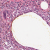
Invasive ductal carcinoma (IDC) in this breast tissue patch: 0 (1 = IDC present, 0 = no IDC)